Question: How would I place my text slightly to the left so that it is consistent with the grab of the orange bar attached? If I do "Text-Align: Left" it moves too far to the left. Thank you for your help.

'''
#orange-bar {
width: 18%;
height: 43px;
position: left;
margin: 2px 0px 0px 0px;
background-color:#FF6633;
font-family:'LinotypeUniversW01-Bold 723691';
color:#FFFFFF;
font-size: 17px;
vertical-align:middle;
line-height: 43px;}
<html>
<head>
<title>Instagram</title>
<script type="text/javascript" src="http://fast.fonts.com/jsapi/999aedb9-3bfd-4571-a6ad- 1d2b5e4de25f.js"></script>
<link href="/static/main.css" type="text/css" rel="stylesheet"/>
</head>
<body>
<a href = '/instagram' id = 'header-name'></a>
<form method = 'post'>
<input onfocus="this.value=''" onblur="this.value='#tag search'" type = 'text' name = 'tag' id = 'tag-search' value = '#tag search'></input>
</form>
<div>
<input type="submit" id = "submit">
</div>
<div id = "header-bar"></div>
<div id="orange-bar">#LOOKLAB</div>
<div id = "container">
'''
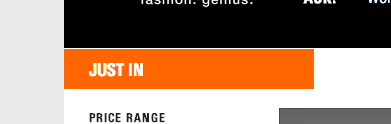
Answer: You could try padding:
'''
#orange-bar {
width: 18%;
height: 43px;
position: left;
margin: 2px 0px 0px 0px;
background-color:#FF6633;
font-family:'LinotypeUniversW01-Bold 723691';
color:#FFFFFF;
font-size: 17px;
vertical-align:middle;
line-height: 43px;
}
#orange-bar p {
padding-left:10px;
}
'''
Here is a <URL> to show you what it looks like.
You mentioned in response that the padding is adding to the width of the orange-bar div. This is because padding, margins and borders affect the width of the div it is applied to (from w3schools.com):
> Important: When you set the width and height properties of an element
with CSS, you just set the width and height of the content area. To
calculate the full size of an element, you must also add the padding,
borders and margins.
Another way to tackle this issue for you would be to apply the padding to another tag (such as a span, p, or nested div) that simply states a padded amount and not width).
For more information on how padding, border and margin affect content area, read up on the <URL>.